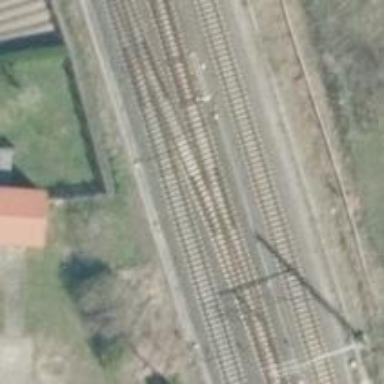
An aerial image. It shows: Railway with electrified contact lines.